Question: I'm feeling stupid asking the question, but I'm with it like 3 days ago... I built a php api rest, that returns a json encode info. The json that the api returns is correct, is something like that:
'''
[
{"pk_user":"1","name":"George","surname":"Littlewolf","profile":"Game designer - Developer"},
{"pk_user":"2","name":"Anne","surname":"Carpenter","profile":"Developer"},
{"pk_user":"3","name":"John","surname":"Sullivan","profile":"Designer"},
{"pk_user":"4","name":"Judith","surname":"Lenders","profile":"Developer"},
{"pk_user":"5","name":"Jason","surname":"Middleton","profile":"Manager"}
]
'''
After that, I'm creating a backbone front-end to attack the api. I have developed only one view, that reads the json I wrote above. I have one and one where I'd like to save the info read from the json info.
I'm going to put only the code of the render function of the view:
'''
render: function() {
var users = new Users();
users.fetch();
$.each(users['models'], function(i, item) {
console.log(item);
});
this.template = _.template(template, {users : users});
this.$el.html(this.template);
return this;
}
'''
Now, the console returns only what you see in the next image:

I'd like to access directly to the items, but i don't know why but all that I've tried is notworking... Thanks and excuse me for the newbie explanation...
EDIT
I've <URL> to everyone who want to see the problem "on live".
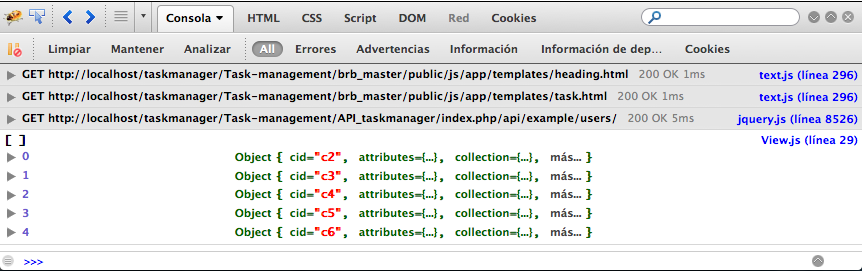
Answer: <URL> is an AJAX call so this:
'''
users.fetch();
'''
won't fill the collection right away, it has to wait for the server to respond. So when you go to look at 'users.models', there won't be anything there and your view ends up doing nothing.
The usual approach is to listen for events from 'users' and render HTML in response to those events:
'''
initialize: function() {
this.collection = new Users;
this.listenTo(this.collection, 'reset', this.render);
// bind to other events as needed...
this.users.fetch({ reset: true });
},
render: function() {
this.collection.each(function(user) {
// render the 'user' model in here...
});
}
'''
Note the switch to <URL> instead of messing around with the collection's 'models' property directly.
Alternatively, use a success handler when you call 'fetch':
'''
this.users.fetch({
success: function(collection) {
collection.each(function(user) {
// render the 'user' model in here...
});
}
});
'''